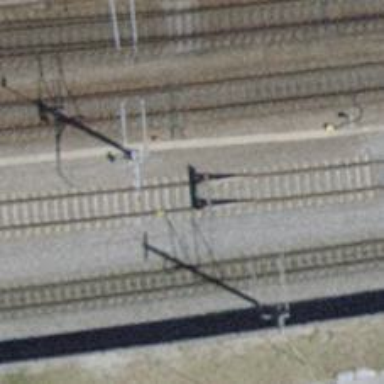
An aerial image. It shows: Railway buffer stop.